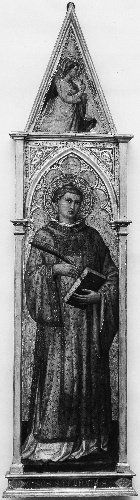
Title: Saint Stephen (with the Angel of the Annunciation)
Artist: Martino di Bartolommeo di Biagio
Artist bio: Italian, Sienese, active by 1389–died 1434/35
Object type: Painting, part of an altarpiece
Classification: Paintings
Medium: Tempera on wood, gold ground
Dimensions: Overall, with shaped top and engaged (modern) frame, 59 3/8 x 15 1/2 in. (150.8 x 39.4 cm); Saint Stephen 39 3/4 x 11 3/8 in. (101 x 28.9 cm); angel 12 3/4 x 9 1/4 in. (32.4 x 23.5 cm)
Department: European Paintings
Credit line: Theodore M. Davis Collection, Bequest of Theodore M. Davis, 1915
Accession year: 1930
Repository: Metropolitan Museum of Art, New York, NY
Tags: Men|Saints|Books|Angels